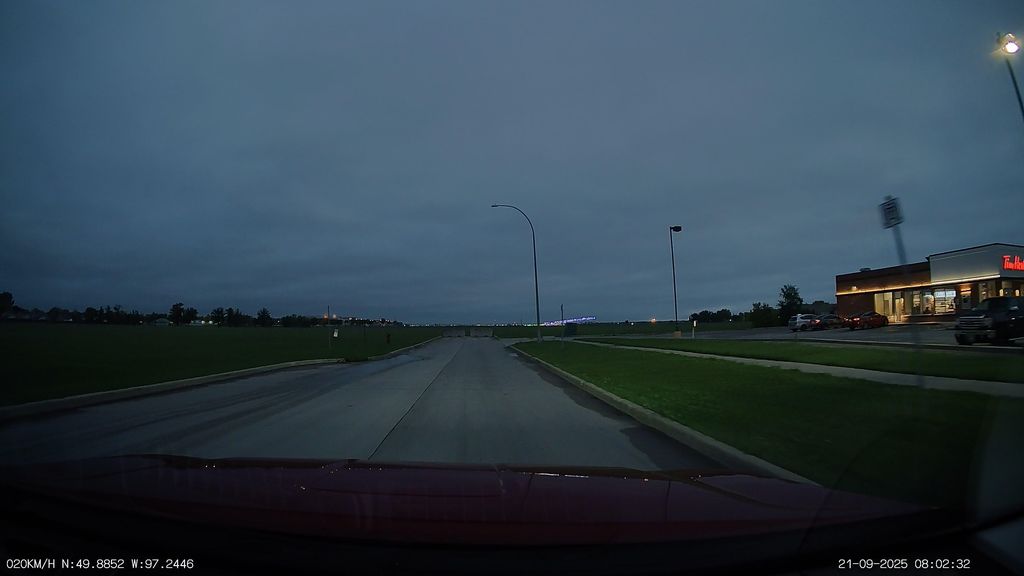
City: winnipeg